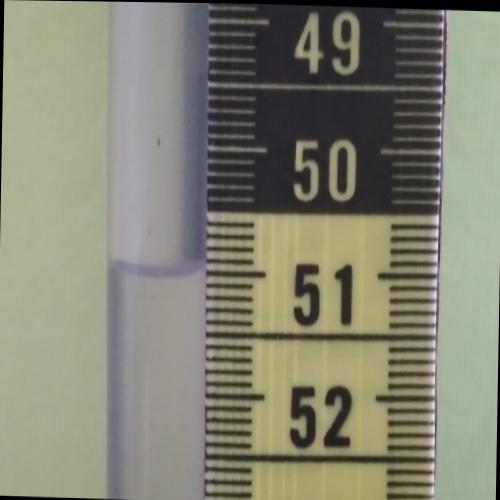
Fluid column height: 51.0 cm